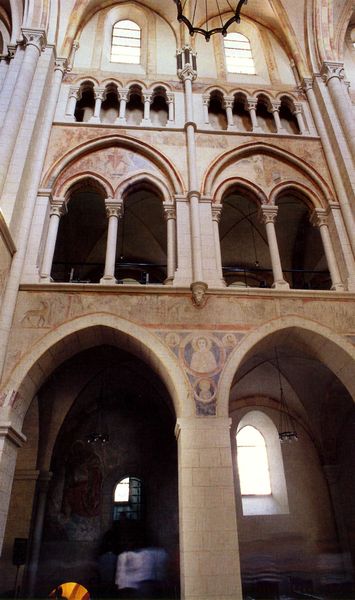
Titel: Stifts- und Pfarrkirche St. Georg und Nikolaus in Limburg an der Lahn
Standort: Limburg a.d. Lahn (EU - D - H)
Schlagwörter: fenster, lampen, licht, säule, säulen, gebäude, architektur, kirche, innen, gotik, turm, engel, bogen, wandgemälde, wandmalerei, durchgang, hoch, foto, bögen, gewölbe, torbogen, rom, kirchenschiff, kirchenraum, licheinfall, heilig, gothik, fotographie, bögem, golg, bewegungen